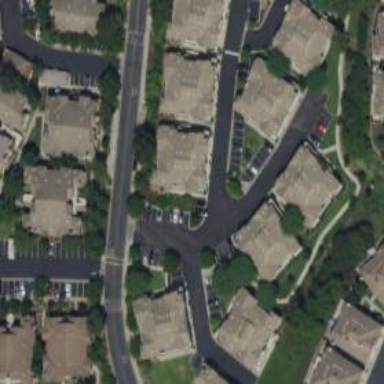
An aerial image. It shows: Living street.